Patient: sex M, age 19
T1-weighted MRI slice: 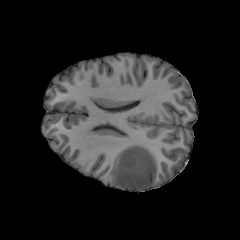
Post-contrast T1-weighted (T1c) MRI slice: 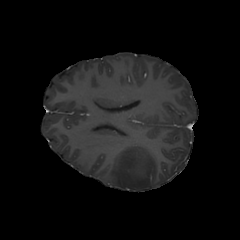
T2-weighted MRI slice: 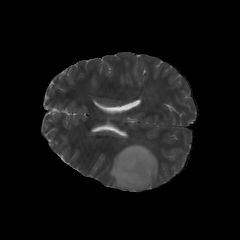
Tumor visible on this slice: yes
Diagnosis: Oligodendroglioma, IDH-mutant, 1p/19q-codeleted
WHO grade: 3